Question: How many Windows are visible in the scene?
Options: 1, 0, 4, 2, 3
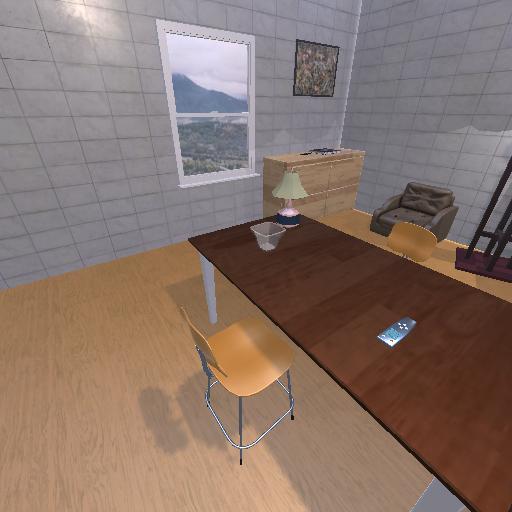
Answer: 1